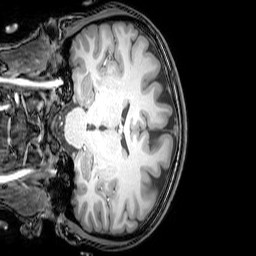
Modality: T1w
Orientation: coronal
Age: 22
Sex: female
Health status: healthy
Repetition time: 0.081 s
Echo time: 0.037 s